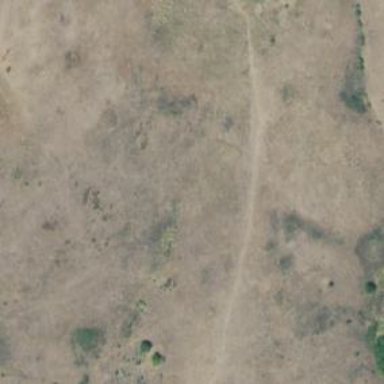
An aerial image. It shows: Path.